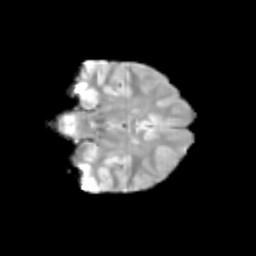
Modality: T2w
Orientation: coronal
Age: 12
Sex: female
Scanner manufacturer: siemens
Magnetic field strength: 3 T
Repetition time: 3.8 s
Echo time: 0.07 s